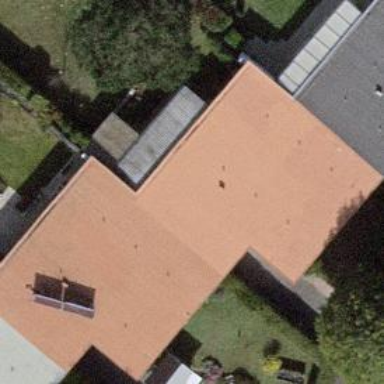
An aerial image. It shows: View of roof of building.